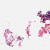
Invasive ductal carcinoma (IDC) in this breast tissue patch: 0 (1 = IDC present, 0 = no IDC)